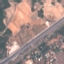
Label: Highway